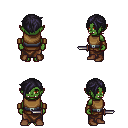
a pixel art fantasy rpg character, female body template, orc, green skin, leather chest armor, robe skirt, raven pixie cut hairstyle, leather bracers, brown shoes, dagger, four views (front, back, left, right), 2x2 character sprite sheet, small pixel art, hard edges, no anti-aliasing